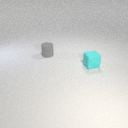
small cyan rubber cube to the right of small gray rubber cylinder